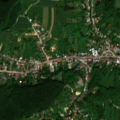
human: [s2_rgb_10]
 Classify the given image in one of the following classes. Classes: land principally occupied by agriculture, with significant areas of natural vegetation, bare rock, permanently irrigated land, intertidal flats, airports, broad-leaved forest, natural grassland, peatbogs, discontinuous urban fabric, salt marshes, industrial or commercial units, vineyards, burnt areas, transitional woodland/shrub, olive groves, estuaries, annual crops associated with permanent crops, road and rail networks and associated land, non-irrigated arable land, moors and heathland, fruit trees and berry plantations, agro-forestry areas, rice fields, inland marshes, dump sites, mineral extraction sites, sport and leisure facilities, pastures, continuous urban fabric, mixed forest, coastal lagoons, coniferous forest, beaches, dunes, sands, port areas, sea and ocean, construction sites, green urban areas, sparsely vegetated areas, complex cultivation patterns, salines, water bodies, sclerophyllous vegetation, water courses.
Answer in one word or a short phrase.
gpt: discontinuous urban fabric, green urban areas, non-irrigated arable land, complex cultivation patterns, land principally occupied by agriculture, with significant areas of natural vegetation, broad-leaved forest